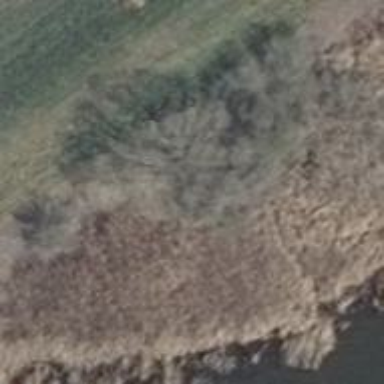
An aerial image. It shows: Reedbed in wetland area.